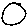
Label: circle